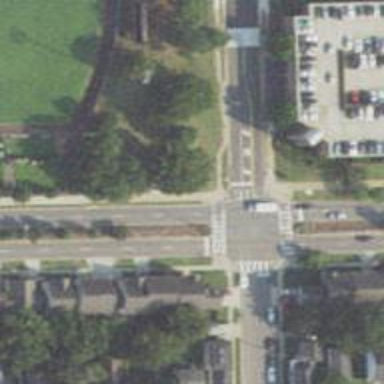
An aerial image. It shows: Pedestrian crossing with zebra markings on the footway.